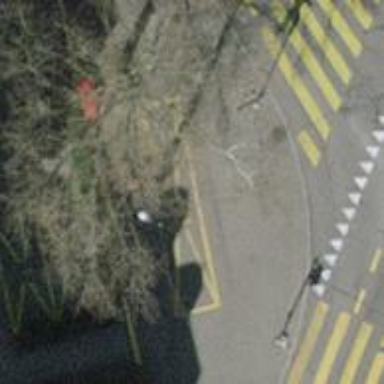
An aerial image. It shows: Taxi stand.